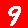
Digit: 9